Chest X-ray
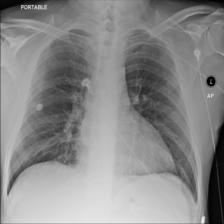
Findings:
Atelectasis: negative
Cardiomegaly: negative
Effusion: negative
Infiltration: negative
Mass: negative
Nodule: negative
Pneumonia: negative
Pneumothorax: negative
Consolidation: negative
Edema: negative
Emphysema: negative
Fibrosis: negative
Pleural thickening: negative
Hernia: negative